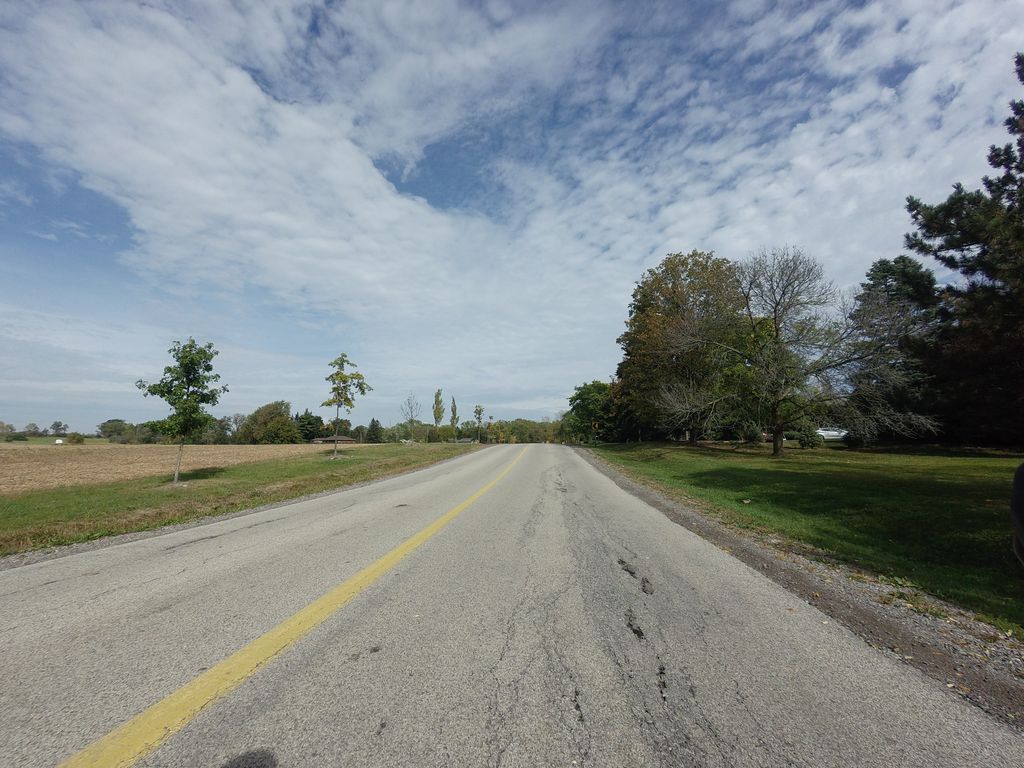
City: hamilton